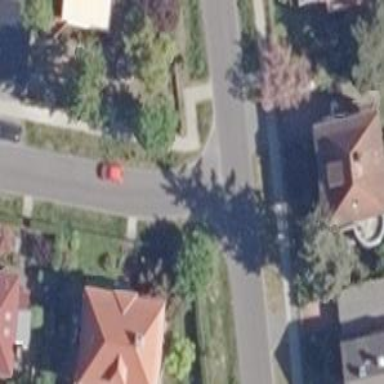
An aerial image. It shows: Residential road with asphalt surface and sidewalk on the left.